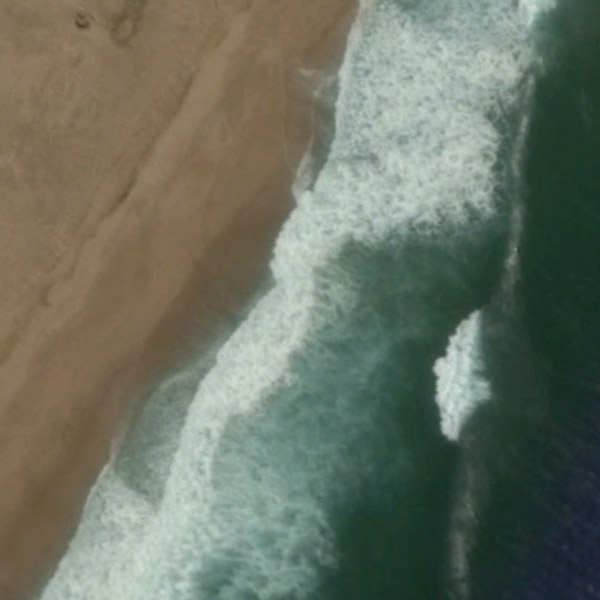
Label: Beach